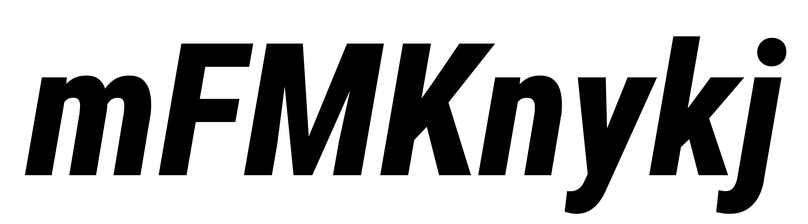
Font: Roboto-Italic_Condensed_ExtraBold_Italic